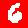
Digit: 6